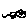
Label: cat